Question: 'if...else''if...else'
This is a question that may extend to many languages, but JavaScript is where I am applying this idea immediately.
In optimizing my JS, I have come across one massive 'if...else' condition. Both the 'if' and the 'else' share some code where they execute a certain function based on a variable determined by the condition and then continue on to condition-specific functions. Here's an :
'''
var w = $(window).width();
if (w > 1024) {
var ww = w/2;
$(".container").width(ww);
foo(); // represents long, in-common set of functions
var imgWidth = ww/3;
$(".container img").width(imgWidth);
} else {
var ww = w/3;
$(".container").width(ww);
foo(); // represents long, in-common set of functions
var imgWidth = ww/4;
$(".container img").width(imgWidth);
}
'''
'foo()' representing a common midpoint/checkpointfunction that may be irrelevant to the value of the variables being declared but is essentially dependent upon them being executed. In my actual code, the 'foo()' represents many common functions happening consecutively, forcing me to either write one massive 'if...else' or many smaller checks along the way. My question is, is this a better/faster way:
'''
var w = $(window).width();
if (w > 1024) {
var ww = w/2;
$(".container").width(ww);
} else {
var ww = w/3;
$(".container").width(ww);
}
foo(); // represents a checkpoint with long, in-common sets of functions
if (w > 1024) {
var imgWidth = ww/3;
$(".container img).width(imgWidth);
} else {
var imgWidth = ww/4;
$(".container img).width(imgWidth);
}
'''
Visually, I understand this to be a competition between these two models:

I understand either may create a larger file size if these functions get complex and have many common checkpoints, but performance is valued far more here than a few extra bytes. What's better (faster)?
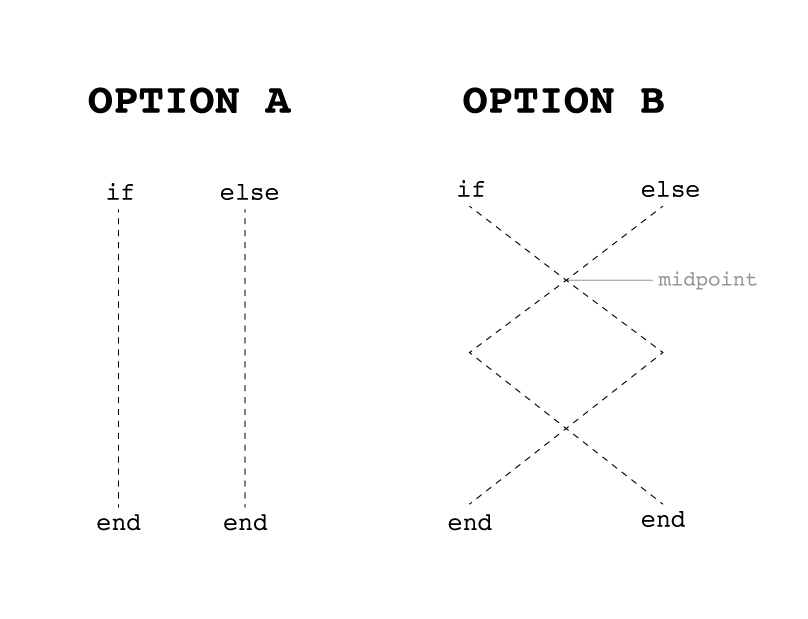
Answer: By performance you mean processor-performance? The difference between the two cases will not be within measurement error, considering various Javascript engine JIT techniques, processor branch prediction, etc. Option B naively has more branches, but this does not necessarily impact performance. Design your code for human readability, and don't worry about the performance differences until your profiler is telling you that section of code is a problem.